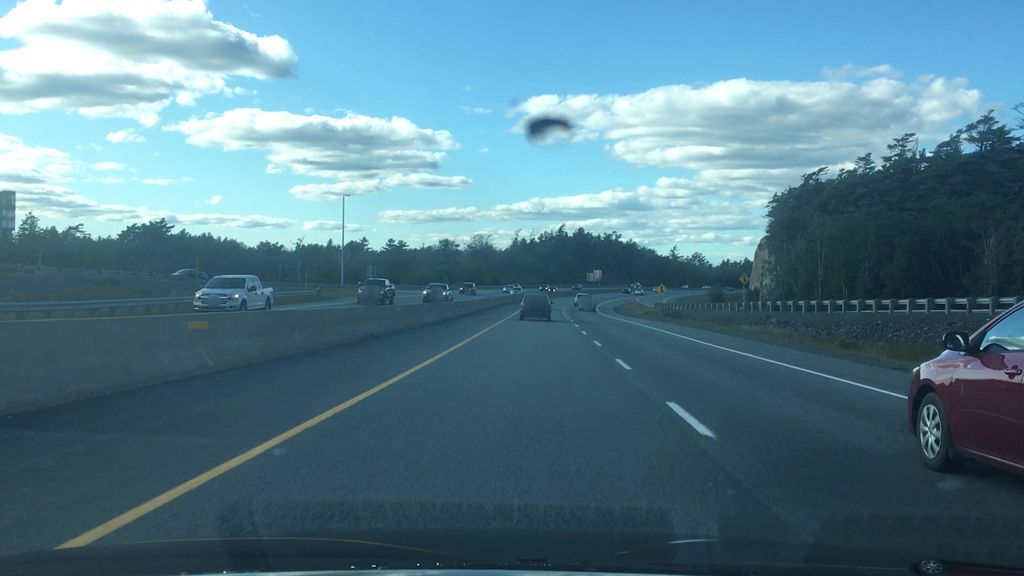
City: halifax